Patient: sex F, age 60
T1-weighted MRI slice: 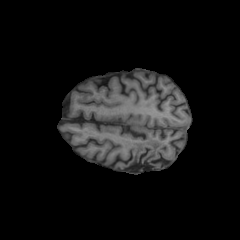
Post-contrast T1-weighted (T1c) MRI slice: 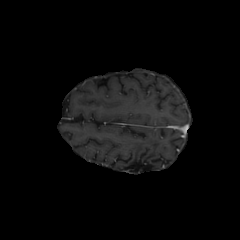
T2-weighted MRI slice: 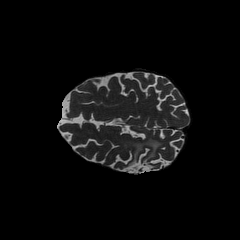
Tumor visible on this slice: yes
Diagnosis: Glioblastoma, IDH-wildtype
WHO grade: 4